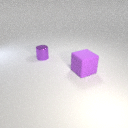
large purple rubber cube in front of small purple metal cylinder